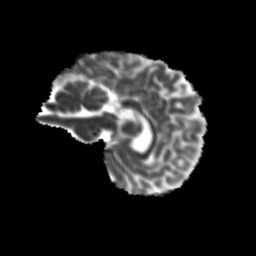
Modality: MD
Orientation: sagittal
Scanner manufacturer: siemens
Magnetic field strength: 3 T
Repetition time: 9.2 s
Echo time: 0.084 s